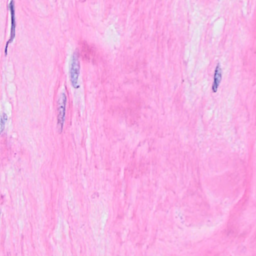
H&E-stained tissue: Breast